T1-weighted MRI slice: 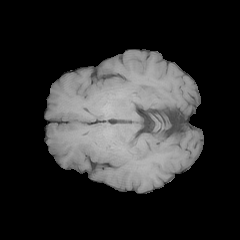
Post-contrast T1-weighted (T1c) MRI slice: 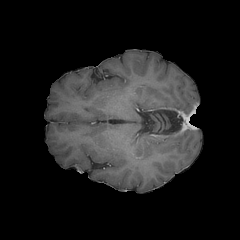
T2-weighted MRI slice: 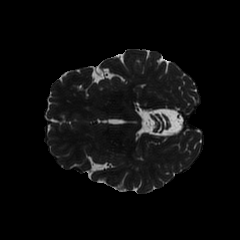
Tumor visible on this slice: no